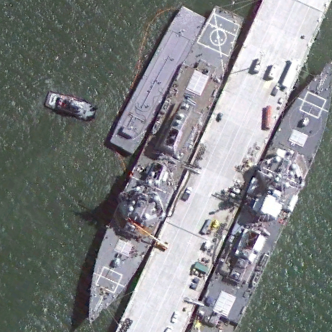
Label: destroyer